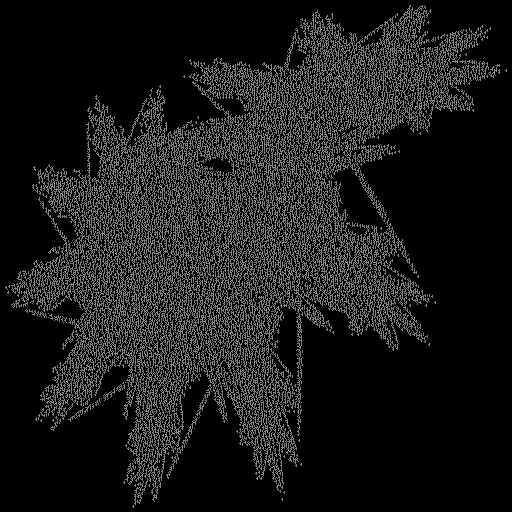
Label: involucre